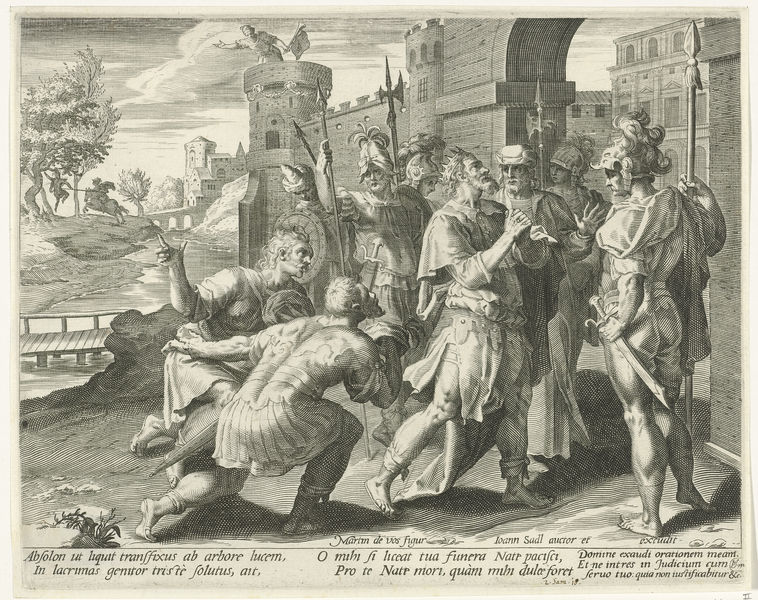
Titel: Koning David leert van de dood van Absalom
Künstler: Aegidius Sadeler
Standort: Amsterdam
Institution: Rijksmuseum
Schlagwörter: könig, druck, radierung, stadttor, kupferstich, am tor